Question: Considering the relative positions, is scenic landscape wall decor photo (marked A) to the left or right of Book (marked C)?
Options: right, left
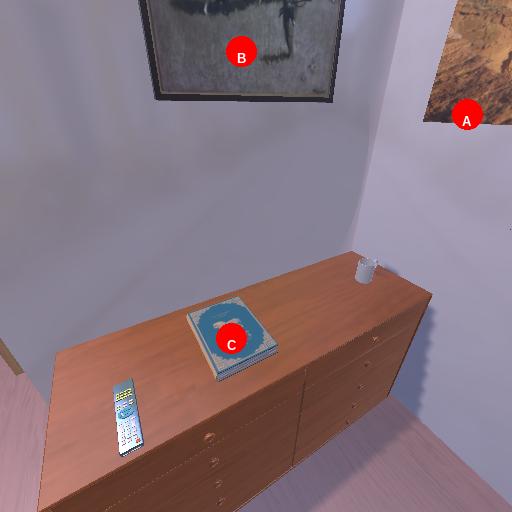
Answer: right